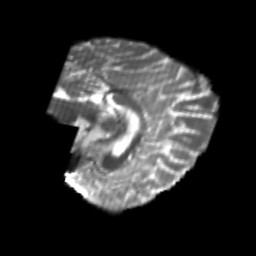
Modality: T2w
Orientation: sagittal
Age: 20
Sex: female
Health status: healthy
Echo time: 0.074 s